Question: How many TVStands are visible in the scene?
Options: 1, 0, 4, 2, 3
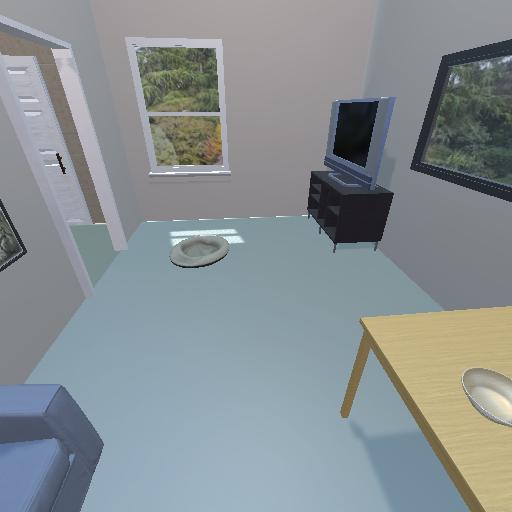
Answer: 1